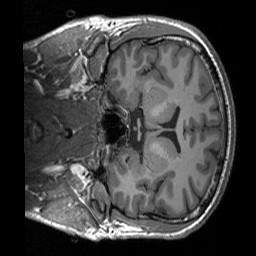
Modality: T1w
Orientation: coronal
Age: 23
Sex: male
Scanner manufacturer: siemens
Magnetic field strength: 3 T
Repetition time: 1.9 s
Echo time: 0.00252 s